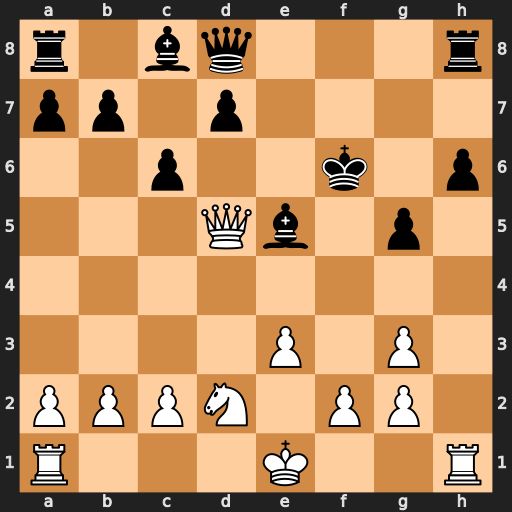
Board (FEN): r1bq3r/pp1p4/2p2k1p/3Qb1p1/8/4P1P1/PPPN1PP1/R3K2R
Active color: w
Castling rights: KQ
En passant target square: -
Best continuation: Ne4+ Kg6 Qxe5